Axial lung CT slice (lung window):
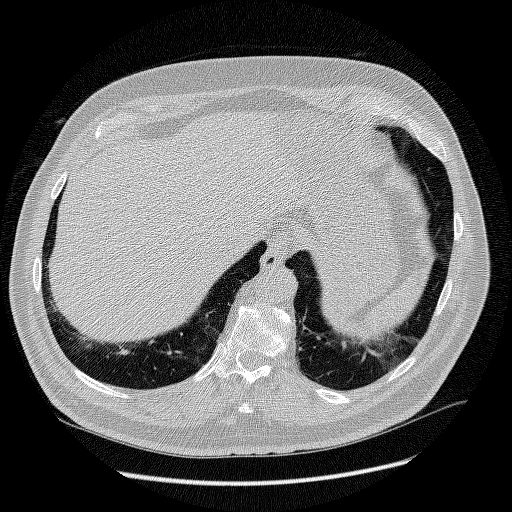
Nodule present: no